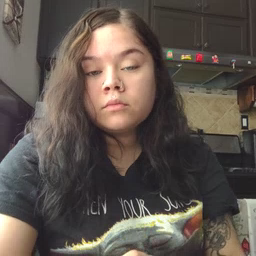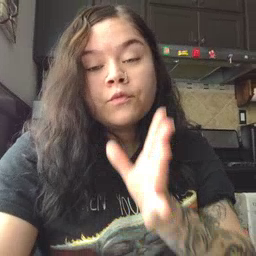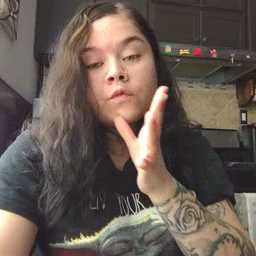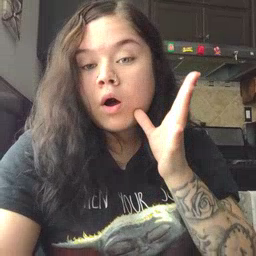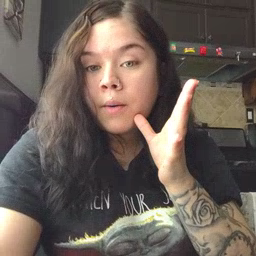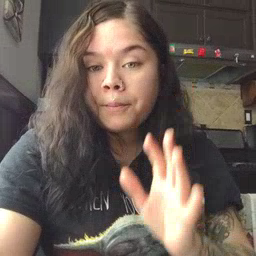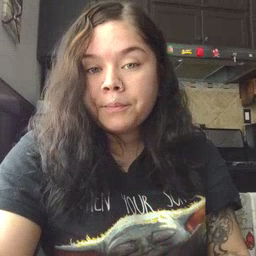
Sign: farm